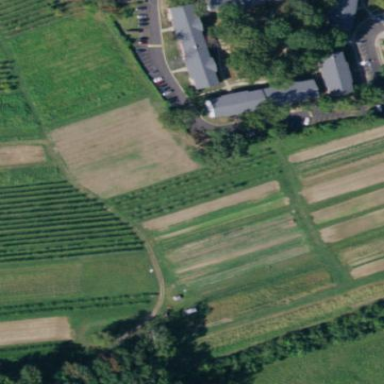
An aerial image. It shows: Orchard.